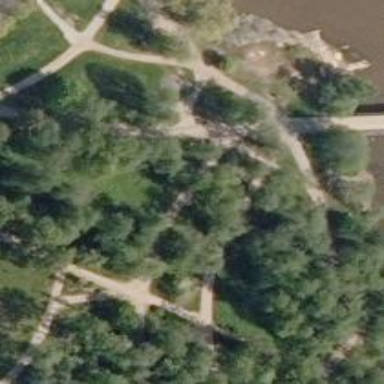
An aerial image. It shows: Footway bridge designated for Nordic skiing.